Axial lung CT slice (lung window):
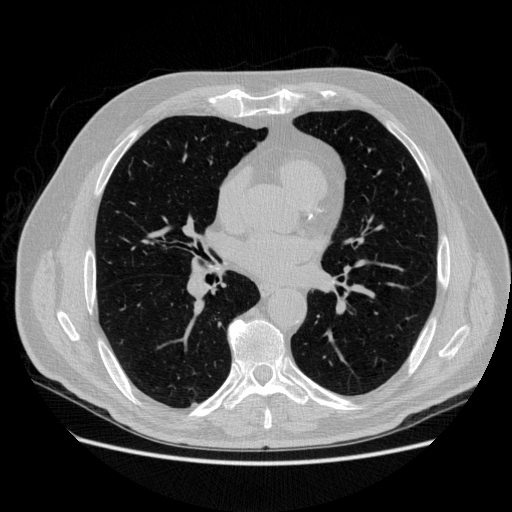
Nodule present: no